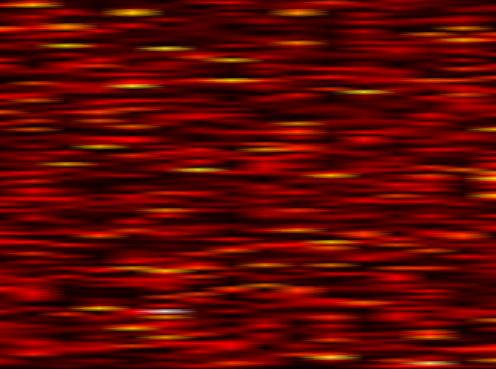
Label: UFMC